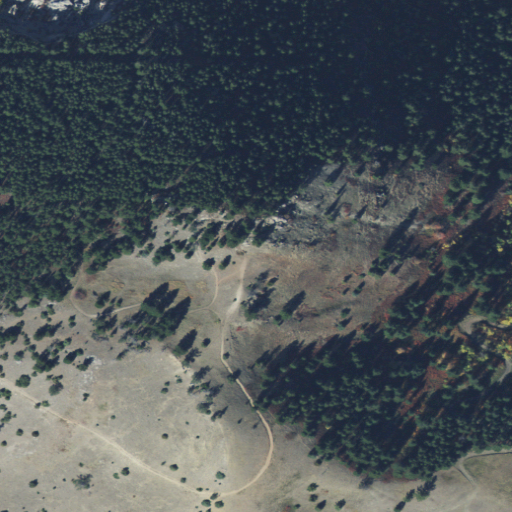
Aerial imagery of mountain in Montana named Drinking Horse Mountain containing evergreen forest, shrub, and grassland